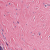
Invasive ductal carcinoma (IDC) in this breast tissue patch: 0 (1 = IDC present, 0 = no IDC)